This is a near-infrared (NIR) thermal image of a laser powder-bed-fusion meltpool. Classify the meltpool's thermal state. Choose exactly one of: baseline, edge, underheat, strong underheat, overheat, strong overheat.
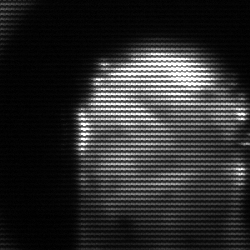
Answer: baseline